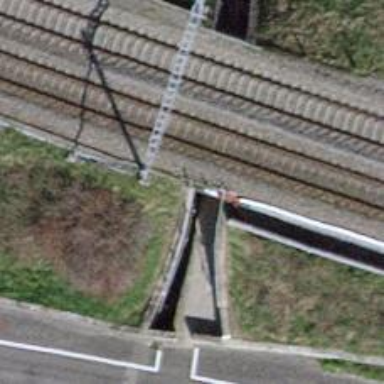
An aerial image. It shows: There is tunnel.